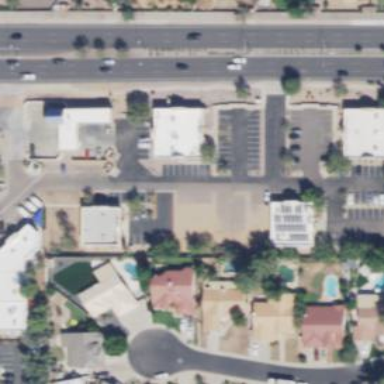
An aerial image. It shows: Healthcare clinic.